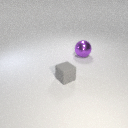
large purple metal sphere to the right of small gray rubber cube